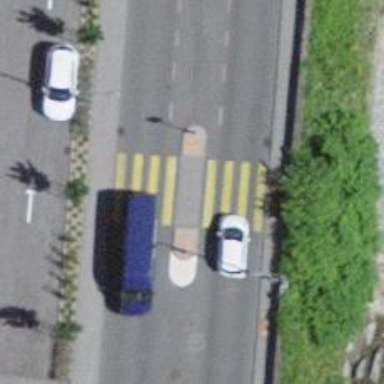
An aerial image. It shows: Footway with marked crossing. The surface is asphalt.